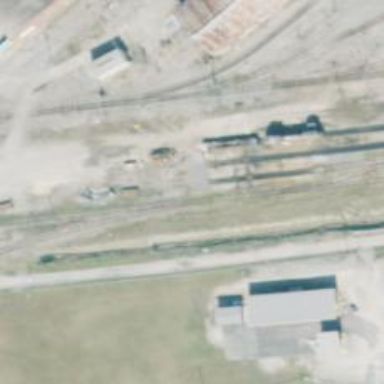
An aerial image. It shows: Abandoned railway yard is depicted.